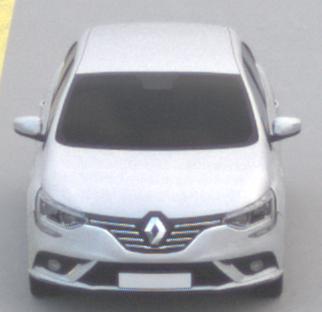
Make: Renault
Model: Mégane ENERGY TCe 100
Detailed model: Mégane (IV)
Model produced from: 2016/03
Model produced until: 2018/08
Doors: 5
Color: white
Road condition: dry road
Daytime: morning or afternoon
Contrast: low contrast